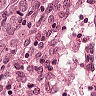
Metastatic tissue present: yes